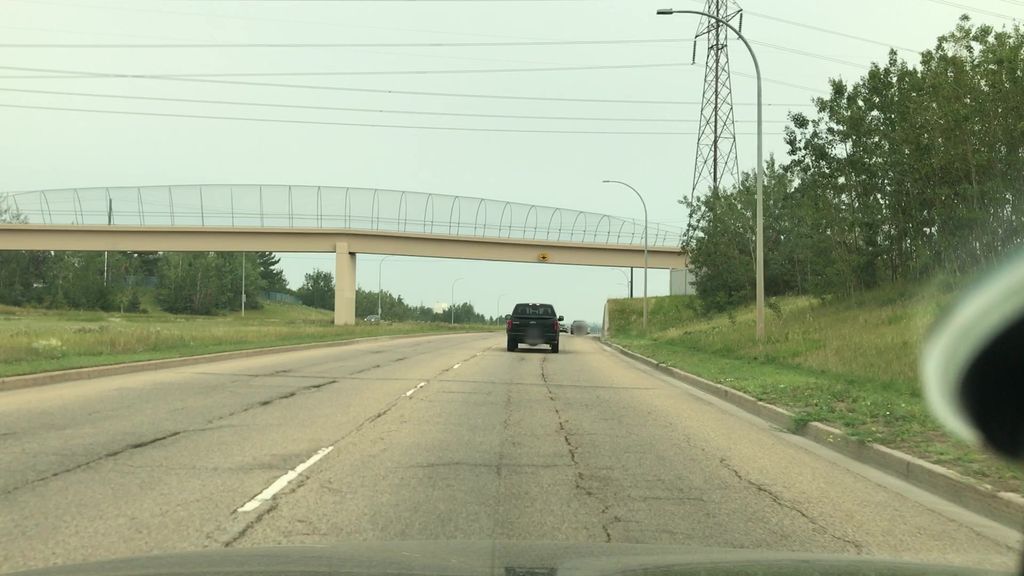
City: edmonton